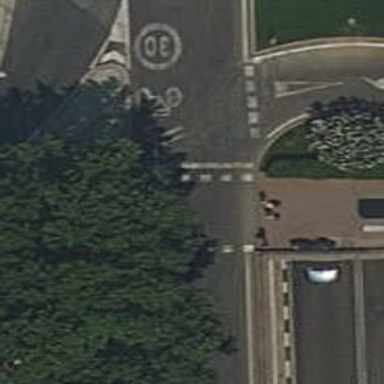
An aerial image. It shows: Road with traffic signals at the crossing.